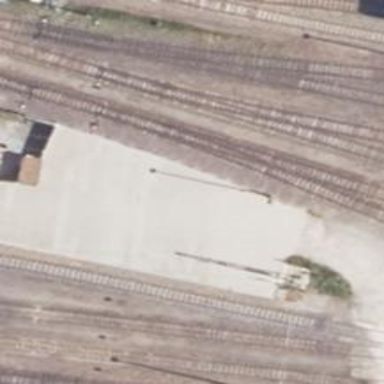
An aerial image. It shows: Railway yard.